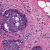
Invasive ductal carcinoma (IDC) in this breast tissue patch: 0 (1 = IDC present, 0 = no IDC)